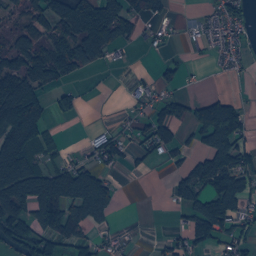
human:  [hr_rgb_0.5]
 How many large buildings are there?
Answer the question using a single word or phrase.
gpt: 383

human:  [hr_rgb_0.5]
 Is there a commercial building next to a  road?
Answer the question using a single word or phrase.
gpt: yes

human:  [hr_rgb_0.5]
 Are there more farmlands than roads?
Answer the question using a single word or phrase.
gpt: no

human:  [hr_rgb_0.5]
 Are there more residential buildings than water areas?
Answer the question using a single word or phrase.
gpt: yes

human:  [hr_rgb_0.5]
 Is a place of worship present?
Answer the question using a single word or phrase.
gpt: yes

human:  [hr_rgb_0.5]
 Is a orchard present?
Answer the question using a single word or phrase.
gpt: yes

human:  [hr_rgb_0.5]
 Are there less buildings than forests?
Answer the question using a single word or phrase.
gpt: no

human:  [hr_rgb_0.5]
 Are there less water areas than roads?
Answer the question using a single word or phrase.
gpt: yes

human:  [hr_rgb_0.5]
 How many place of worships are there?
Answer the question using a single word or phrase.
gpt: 1

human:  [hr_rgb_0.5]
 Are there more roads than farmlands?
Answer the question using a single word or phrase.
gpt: yes

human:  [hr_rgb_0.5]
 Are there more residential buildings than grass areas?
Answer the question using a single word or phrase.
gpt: yes

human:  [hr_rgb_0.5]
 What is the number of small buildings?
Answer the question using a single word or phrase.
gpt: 595

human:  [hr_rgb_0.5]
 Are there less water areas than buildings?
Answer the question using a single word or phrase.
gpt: yes

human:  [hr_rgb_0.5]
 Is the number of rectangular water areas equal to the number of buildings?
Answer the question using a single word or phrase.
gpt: no

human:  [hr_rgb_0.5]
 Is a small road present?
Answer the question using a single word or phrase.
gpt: yes

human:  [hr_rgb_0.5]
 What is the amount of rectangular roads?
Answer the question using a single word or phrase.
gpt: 0

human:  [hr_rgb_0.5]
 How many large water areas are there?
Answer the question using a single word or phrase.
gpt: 2

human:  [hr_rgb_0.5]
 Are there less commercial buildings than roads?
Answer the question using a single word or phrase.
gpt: yes

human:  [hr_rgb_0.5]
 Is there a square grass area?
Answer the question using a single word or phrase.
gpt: no

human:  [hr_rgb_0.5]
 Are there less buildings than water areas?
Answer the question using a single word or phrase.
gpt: no

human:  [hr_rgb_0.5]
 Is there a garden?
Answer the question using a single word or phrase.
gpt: yes

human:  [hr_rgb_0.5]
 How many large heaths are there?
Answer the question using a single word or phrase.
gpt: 10

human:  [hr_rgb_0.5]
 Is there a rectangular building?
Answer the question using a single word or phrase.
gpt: yes

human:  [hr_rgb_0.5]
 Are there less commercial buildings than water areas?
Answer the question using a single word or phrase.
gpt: yes

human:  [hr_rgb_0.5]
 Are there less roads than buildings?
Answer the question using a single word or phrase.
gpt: yes

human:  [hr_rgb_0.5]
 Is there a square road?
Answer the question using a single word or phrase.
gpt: no

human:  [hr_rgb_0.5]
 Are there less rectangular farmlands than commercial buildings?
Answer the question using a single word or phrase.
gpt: yes

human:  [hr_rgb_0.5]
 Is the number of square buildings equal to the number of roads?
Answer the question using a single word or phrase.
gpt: no

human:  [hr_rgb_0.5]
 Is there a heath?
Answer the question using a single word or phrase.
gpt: yes

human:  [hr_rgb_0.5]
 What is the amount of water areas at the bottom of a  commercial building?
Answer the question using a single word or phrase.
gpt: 32

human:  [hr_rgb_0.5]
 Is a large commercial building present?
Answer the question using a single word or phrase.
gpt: yes

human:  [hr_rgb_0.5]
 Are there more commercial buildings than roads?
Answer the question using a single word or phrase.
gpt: no

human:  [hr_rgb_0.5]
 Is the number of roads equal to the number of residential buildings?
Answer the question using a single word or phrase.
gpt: no

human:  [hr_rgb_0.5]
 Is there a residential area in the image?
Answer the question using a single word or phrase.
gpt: yes

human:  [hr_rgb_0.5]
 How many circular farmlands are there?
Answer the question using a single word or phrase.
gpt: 0

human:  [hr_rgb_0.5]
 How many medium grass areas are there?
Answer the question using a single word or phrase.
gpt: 40